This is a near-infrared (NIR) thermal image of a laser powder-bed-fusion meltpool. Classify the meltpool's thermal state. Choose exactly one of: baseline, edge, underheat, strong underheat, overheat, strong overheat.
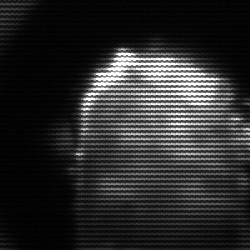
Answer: baseline